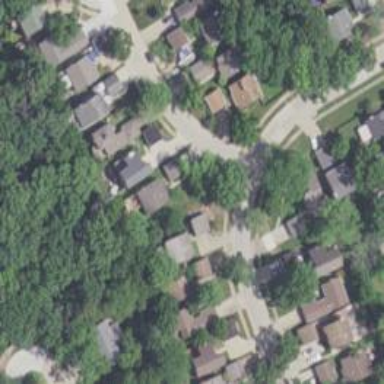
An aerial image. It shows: Residential road with separate sidewalk.